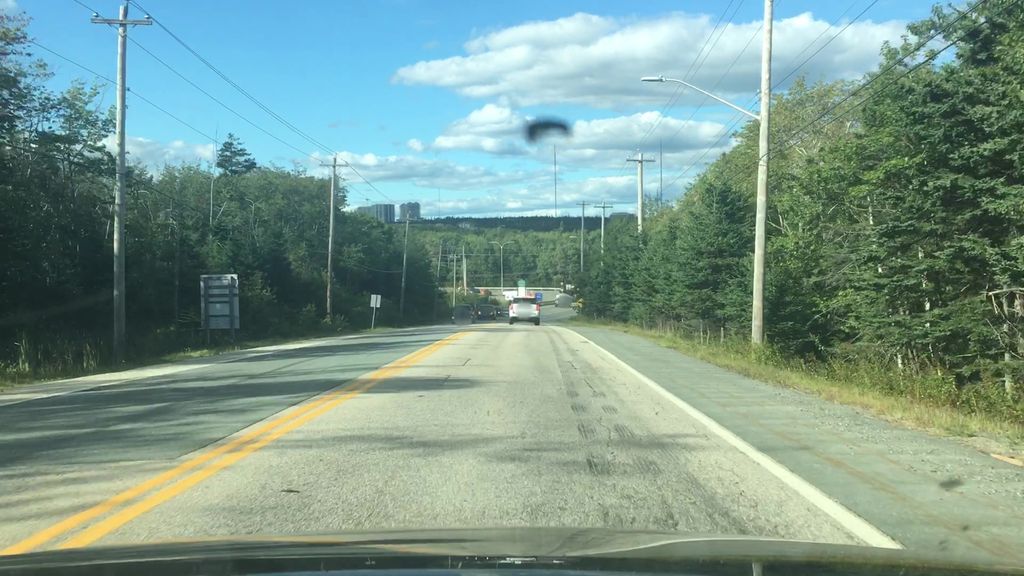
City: halifax